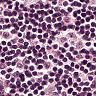
Metastatic tissue present: no